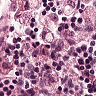
Metastatic tissue present: no